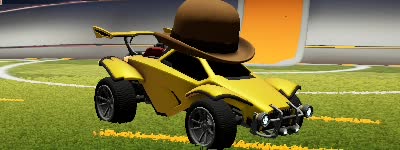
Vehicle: octane